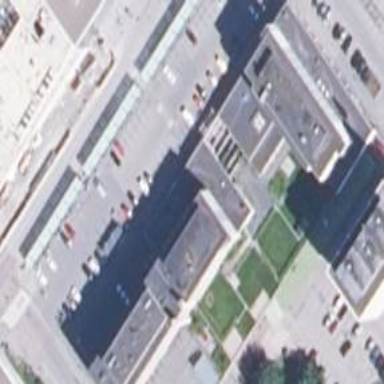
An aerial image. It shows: Part of building.